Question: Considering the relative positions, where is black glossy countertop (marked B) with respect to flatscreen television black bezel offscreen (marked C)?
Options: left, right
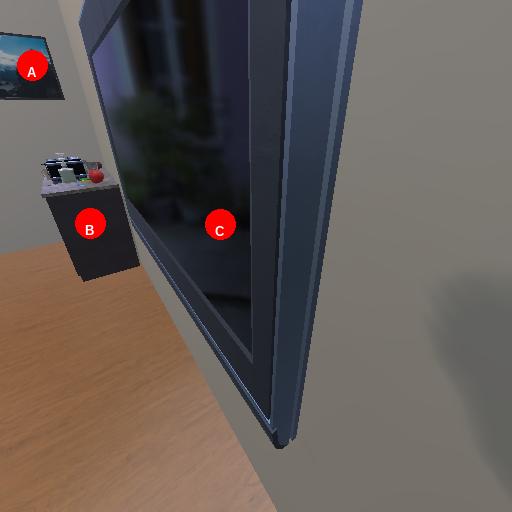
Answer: left